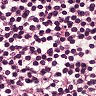
Metastatic tissue present: no